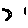
Label: moon